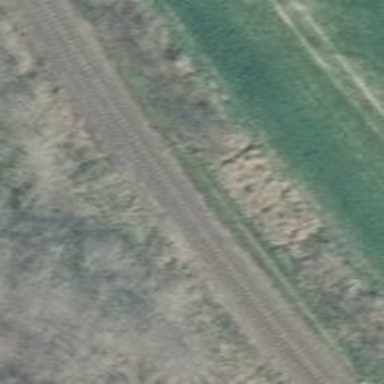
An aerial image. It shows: Railway signal.